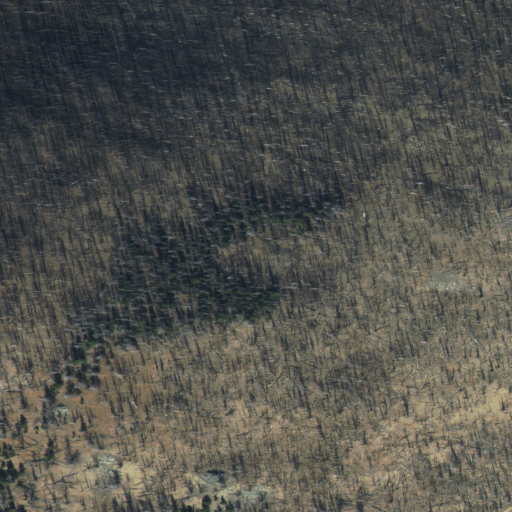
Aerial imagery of mountain in Idaho named Moyer Peak containing shrub and grassland